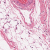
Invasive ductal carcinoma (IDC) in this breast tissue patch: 0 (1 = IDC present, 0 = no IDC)